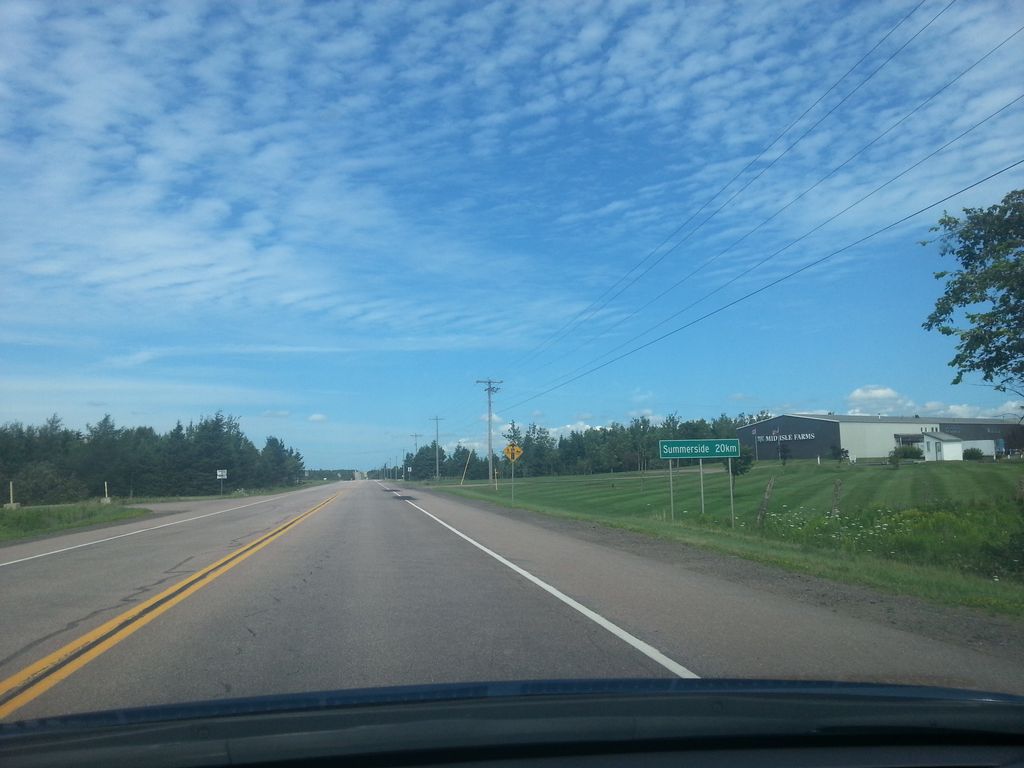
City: charlottetown